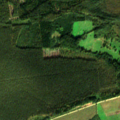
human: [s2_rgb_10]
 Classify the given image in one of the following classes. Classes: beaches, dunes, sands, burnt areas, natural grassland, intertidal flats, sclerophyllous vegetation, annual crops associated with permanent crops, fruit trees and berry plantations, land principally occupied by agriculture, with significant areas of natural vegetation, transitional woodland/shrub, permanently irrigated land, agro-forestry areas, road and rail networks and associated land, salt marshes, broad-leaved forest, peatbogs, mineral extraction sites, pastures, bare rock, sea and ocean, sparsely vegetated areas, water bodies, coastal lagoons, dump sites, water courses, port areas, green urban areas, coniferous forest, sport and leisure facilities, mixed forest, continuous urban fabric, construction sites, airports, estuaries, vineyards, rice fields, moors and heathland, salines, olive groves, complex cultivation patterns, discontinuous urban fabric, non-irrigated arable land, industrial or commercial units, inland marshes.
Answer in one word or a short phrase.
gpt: non-irrigated arable land, pastures, broad-leaved forest, mixed forest, transitional woodland/shrub